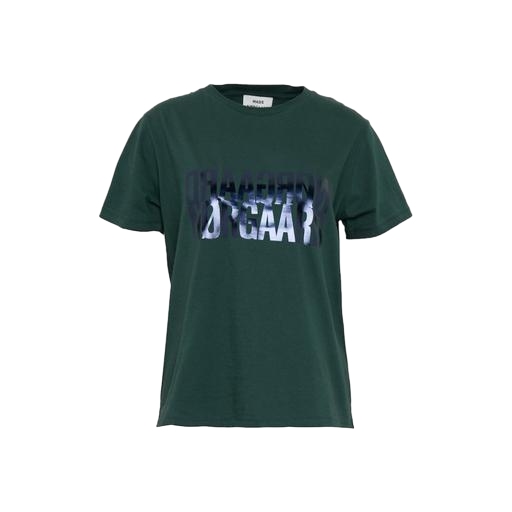
green print t-shirt, t-shirt green, green motivation tee, white background